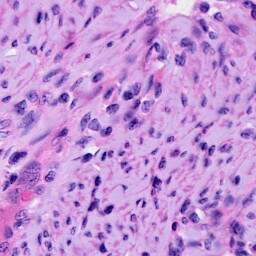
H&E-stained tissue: Cervix